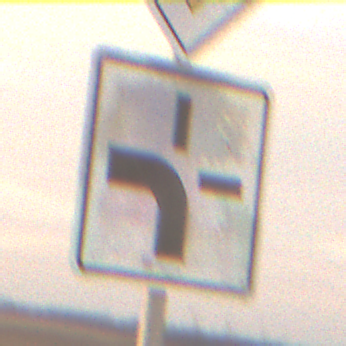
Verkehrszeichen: VerlaufVorfahrtsstrasse1
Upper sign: Vorfahrtsstrasse
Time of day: SunriseSunset
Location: Outdoor (Nature)
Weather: PartlyCloudy
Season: NotSpecified
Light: Natural